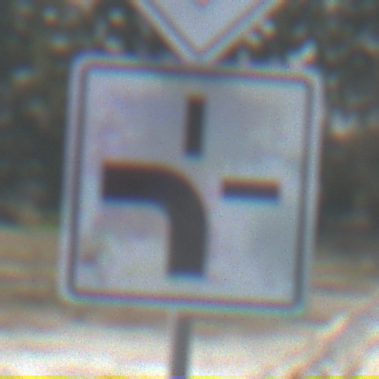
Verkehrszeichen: VerlaufVorfahrtsstrasse1
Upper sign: Vorfahrtsstrasse
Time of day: Midday
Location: Outdoor (Suburban)
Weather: PartlyCloudy
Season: NotSpecified
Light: Natural